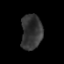
Tissue: prostate
Cell type: Epithelial cells
Senescence score: 0.2587
Nuclear area (px): 720
Mean DAPI intensity: 51.756